Question: I have two unsynced commits using GitHub (Windows), but don't want to commit them now. How can I revert or drop them?

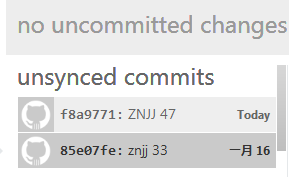
Answer: As mentioned in "<URL>.
Then a 'git reset HEAD^2' (or even 'git reset --hard HEAD^2' if you really want to remove those files as well as any work in progress) would drop those commits (as in "<URL>.
After a refresh, GitHub for Windows should display no more unsynced commit.
<URL> below mention the recent addition of "'Undo most recent commit'", which achieve the same reset:
<URL>
---
As I mentioned in "<URL>", the "discard changes" feature would achieve the same as a 'git reset.'